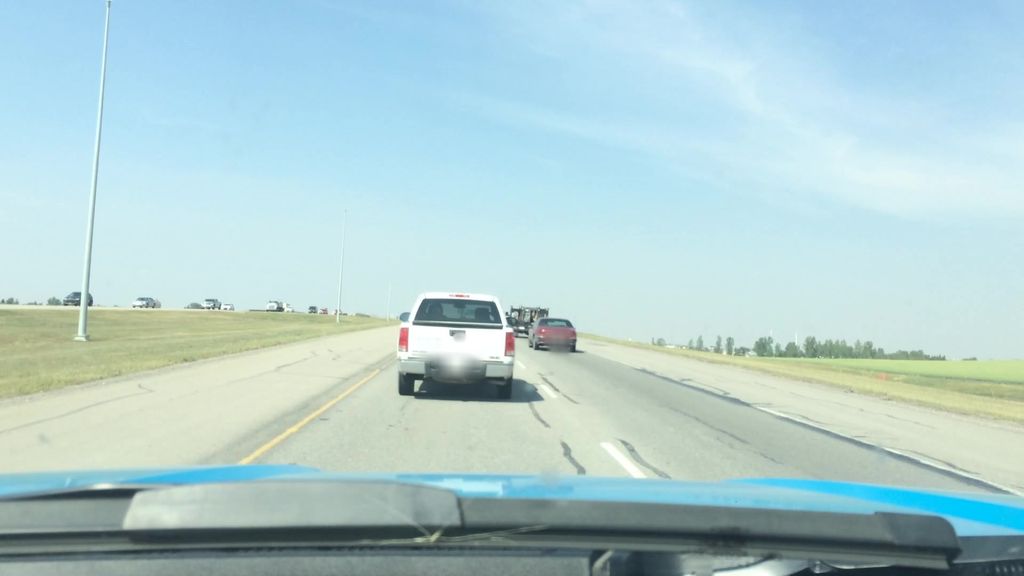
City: calgary